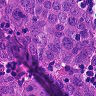
Metastatic tissue present: yes